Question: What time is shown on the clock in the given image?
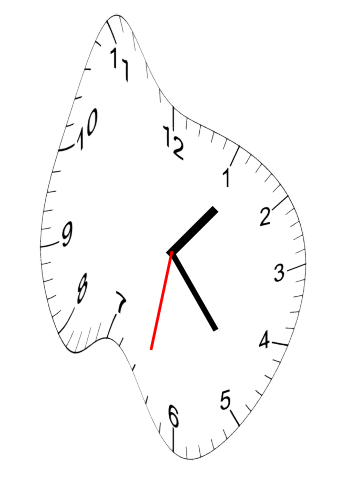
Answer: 01:23:32